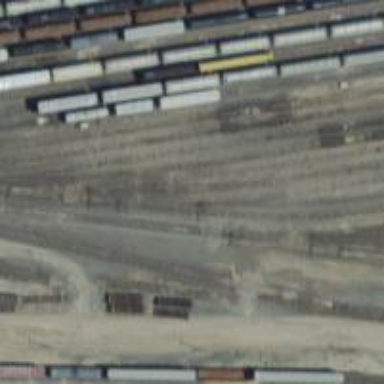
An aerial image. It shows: Railway yard in service.